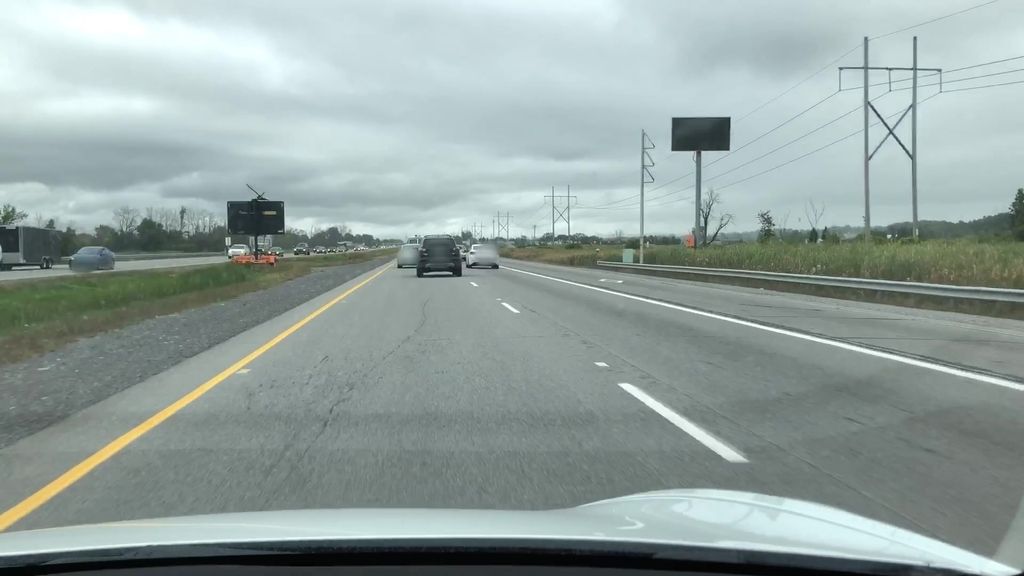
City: ottawa-gatineau